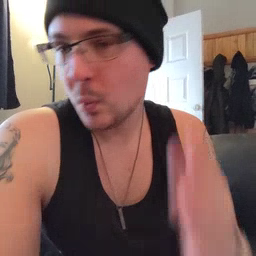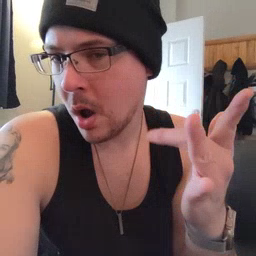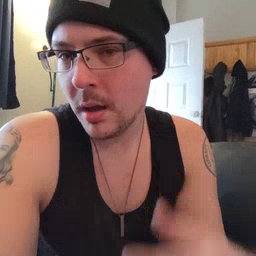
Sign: why